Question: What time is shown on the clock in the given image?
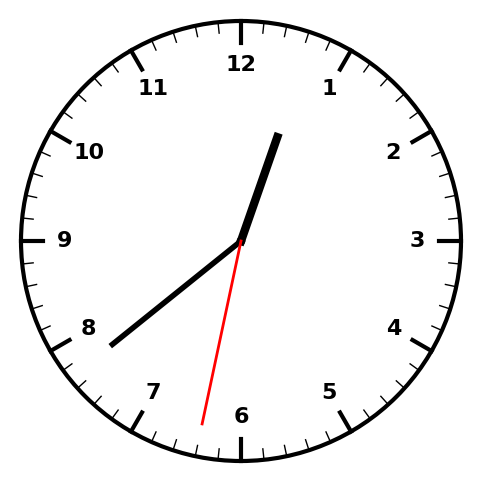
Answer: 12:38:32